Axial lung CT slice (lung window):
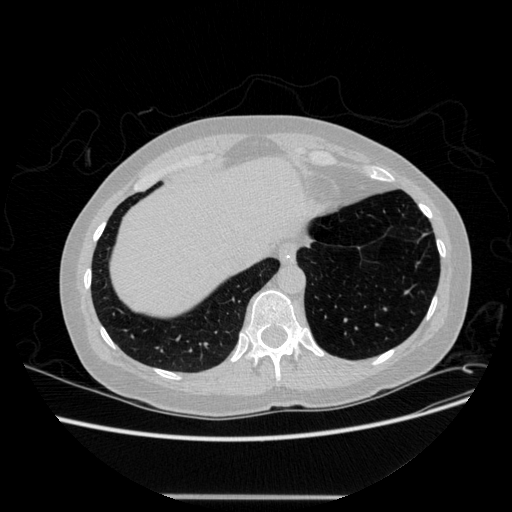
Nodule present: no